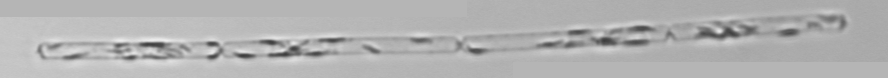
Label: Dactyliosolen_fragilissimus